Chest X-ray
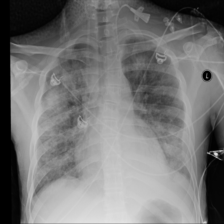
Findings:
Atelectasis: negative
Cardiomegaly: negative
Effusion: negative
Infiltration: positive
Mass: negative
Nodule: negative
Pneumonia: negative
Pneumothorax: negative
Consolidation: negative
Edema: negative
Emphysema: negative
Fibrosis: negative
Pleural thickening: negative
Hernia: negative